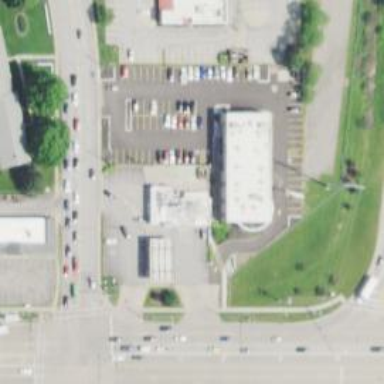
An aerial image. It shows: Convenience shop.